Question: I am trying to create a layout as show in the image attached here:

Here are my screen components,
1. Screen title field
2. Button at the center of screen
3. HorizontalFieldManager containing 3 buttons docked to bottom of screen
4. Add banner, placed as docked below.
I have completed all of the 1, 2 and 4. I have used setStatus(Field) to place the ad banner. Also, I have customized the 'HorizontalFieldManager' for holding 3 fields justified aligned. Now I don't know how could I place it to the bottom of screen just above the add banner, as I've already used setStatus() for the ad banner. Also, if the virtual keyboard comes up, I want it to cover up the bottom of the screen, rather than push the HorizonalFieldManager and ad banner up.
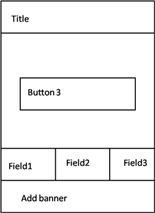
Answer: Dont use setstatus for adding banner stuff instead you can use two horizontal managers at bottom of screen considering Display.getHeight().
I ve done similar kind of screen in my application here is the brief info regarding that.
1) parent Manager (either Vertical/Horizontal) say parentManager
2) Two Horozontal managers with appropriate height and Maximum width (override in sublayout of horizontal managers) and add both these two a verticalfield manager(bottommanager)
3) then here comes tricky part. To the parent Manger override sublayout and add these steps
'''
vfm_screen = new VerticalFieldManager(ScrollView.NO_VERTICAL_SCROLL | HORIZONTAL_SCROLL
| NO_VERTICAL_SCROLL){
protected void sublayout(int maxWidth, int maxHeight) {
setPositionChild(parentManager, 0, 0);
layoutChild(parentManager, Display.getWidth(), Display.getHeight());
setPositionChild(bottommanager, 0, Display.getHeight()-114);
layoutChild(bottommanager, Display.getWidth(), 114);
setExtent(Display.getWidth(), Display.getHeight());
};
};
vfm_screen.add(parentManager);
vfm_screen.add(bottommanager);
add(vfm_screen);
'''
Here 114 is hard sized and you can it based on your requirement. and adding Button to that parent manger at center of screen.